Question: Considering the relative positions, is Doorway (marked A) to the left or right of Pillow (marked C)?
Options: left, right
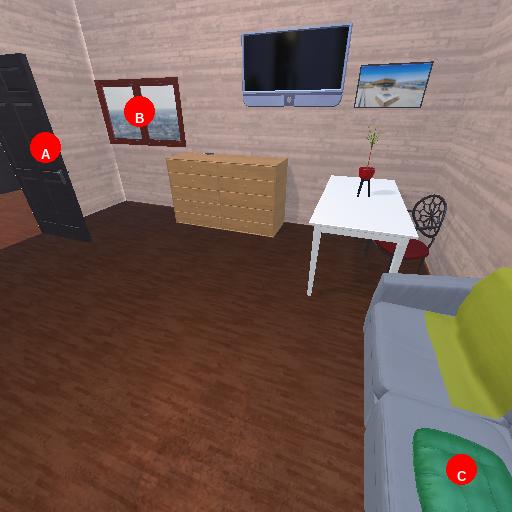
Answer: left